Aerial crown-view tile of a tropical tree (Barro Colorado Island, Panama), acquired 20250512:
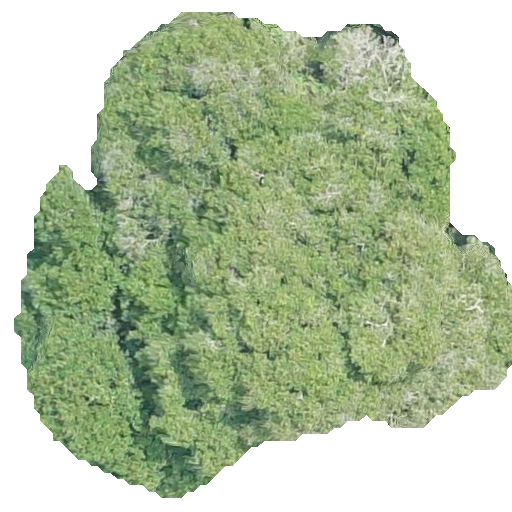
Species: Prioria copaifera
GBIF accepted scientific name: Prioria copaifera
Crown area: 250.411 m²